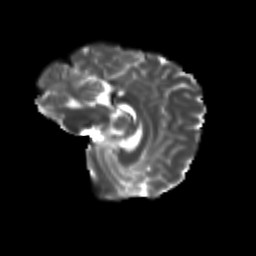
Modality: T2w
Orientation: sagittal
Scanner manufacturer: siemens
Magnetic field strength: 3 T
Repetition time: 9.2 s
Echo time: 0.084 s